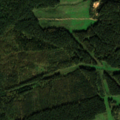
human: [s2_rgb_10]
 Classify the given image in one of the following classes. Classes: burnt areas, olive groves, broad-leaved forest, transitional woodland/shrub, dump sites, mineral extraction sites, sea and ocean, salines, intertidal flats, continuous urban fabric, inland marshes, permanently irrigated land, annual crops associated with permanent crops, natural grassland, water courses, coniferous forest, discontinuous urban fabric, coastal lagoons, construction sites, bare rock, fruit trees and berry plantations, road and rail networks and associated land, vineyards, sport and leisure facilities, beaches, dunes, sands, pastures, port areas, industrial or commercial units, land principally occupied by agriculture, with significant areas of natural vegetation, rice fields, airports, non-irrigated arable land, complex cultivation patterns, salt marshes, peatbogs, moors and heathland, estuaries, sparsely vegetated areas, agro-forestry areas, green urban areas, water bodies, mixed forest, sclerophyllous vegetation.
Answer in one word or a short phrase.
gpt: discontinuous urban fabric, pastures, complex cultivation patterns, coniferous forest, transitional woodland/shrub